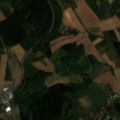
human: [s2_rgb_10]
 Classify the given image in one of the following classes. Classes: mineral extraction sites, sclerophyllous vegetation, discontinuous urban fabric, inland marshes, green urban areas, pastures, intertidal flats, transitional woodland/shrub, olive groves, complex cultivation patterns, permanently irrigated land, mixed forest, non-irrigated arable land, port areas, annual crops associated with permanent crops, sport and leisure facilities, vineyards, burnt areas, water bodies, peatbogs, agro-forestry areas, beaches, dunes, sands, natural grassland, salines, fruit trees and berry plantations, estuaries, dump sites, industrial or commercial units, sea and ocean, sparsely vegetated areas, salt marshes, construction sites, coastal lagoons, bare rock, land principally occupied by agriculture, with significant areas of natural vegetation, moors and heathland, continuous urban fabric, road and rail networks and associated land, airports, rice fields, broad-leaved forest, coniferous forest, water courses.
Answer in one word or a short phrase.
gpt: discontinuous urban fabric, non-irrigated arable land, complex cultivation patterns, land principally occupied by agriculture, with significant areas of natural vegetation, mixed forest